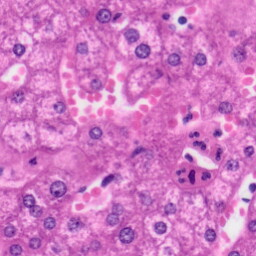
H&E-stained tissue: Liver